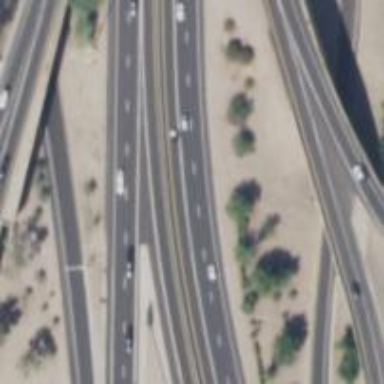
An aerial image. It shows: View of motorway.